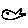
Label: fish